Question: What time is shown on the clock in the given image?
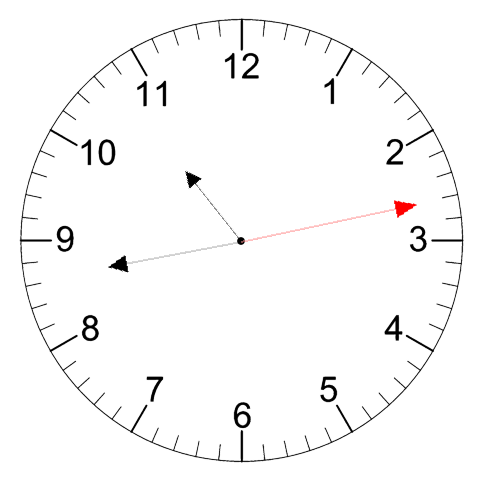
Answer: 10:43:13